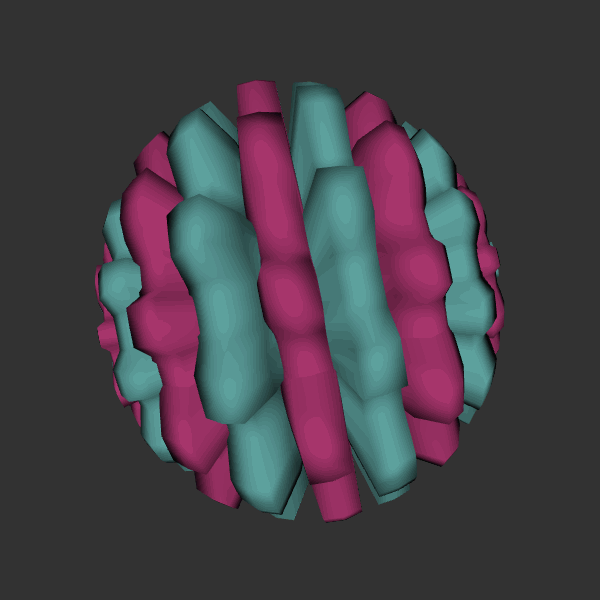
Background: dark